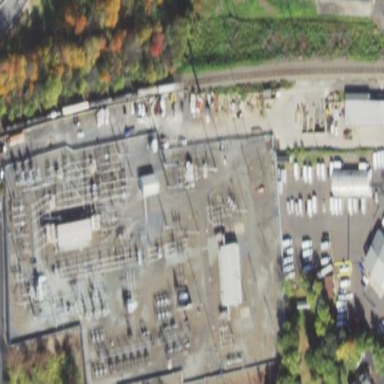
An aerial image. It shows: Power substation enclosed by fence.